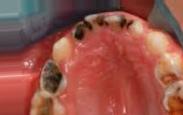
Condition: Caries